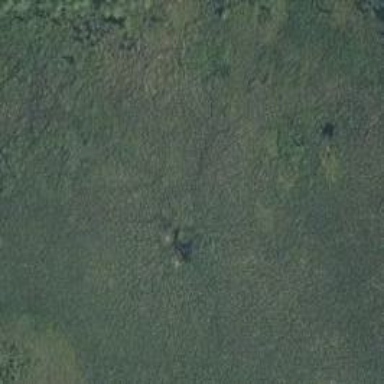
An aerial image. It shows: Beautiful wet meadow natural wetland.